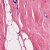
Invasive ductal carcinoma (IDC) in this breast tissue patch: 1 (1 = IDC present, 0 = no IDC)